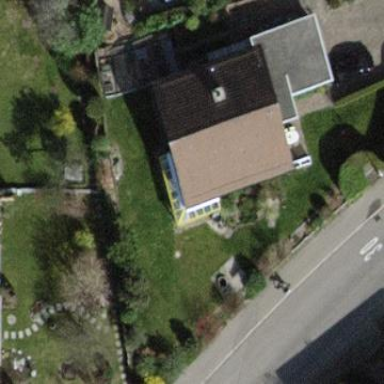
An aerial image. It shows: Detached building.